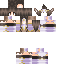
A female human skin with pale skin, wearing brown long hair dressed in a purple robe top and brown pants, featuring a closed mouth.